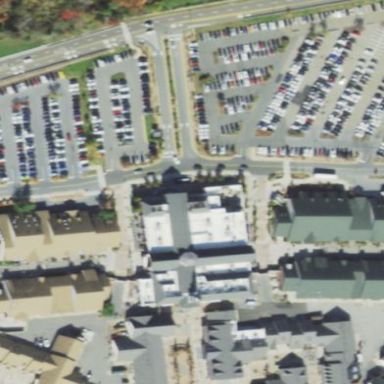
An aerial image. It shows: Food court located inside building.